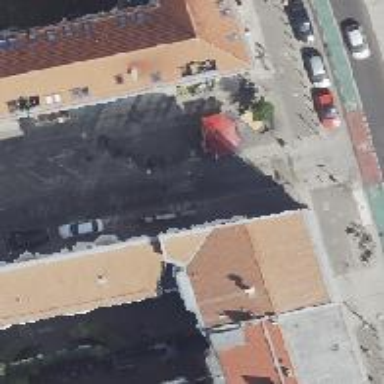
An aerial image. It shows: Bicycle parking area located in pedestrian zone.